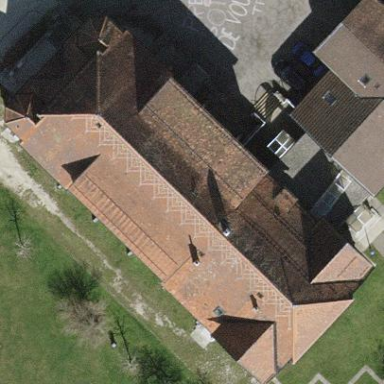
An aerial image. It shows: Building with half-hipped roof design.